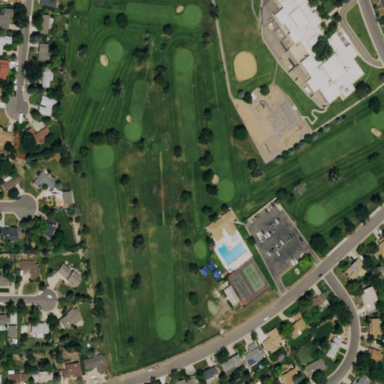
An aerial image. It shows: Golf course.